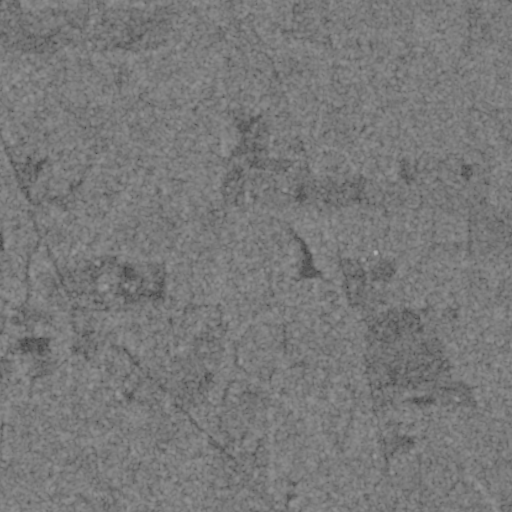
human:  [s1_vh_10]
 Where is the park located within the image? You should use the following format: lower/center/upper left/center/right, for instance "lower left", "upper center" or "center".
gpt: The park is located in the center of the image.
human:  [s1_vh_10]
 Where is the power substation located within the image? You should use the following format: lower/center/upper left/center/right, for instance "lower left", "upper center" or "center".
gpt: The power substation is located in the center left of the image.
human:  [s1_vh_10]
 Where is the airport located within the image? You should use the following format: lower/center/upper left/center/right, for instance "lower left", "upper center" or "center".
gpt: There is no airport in the image.

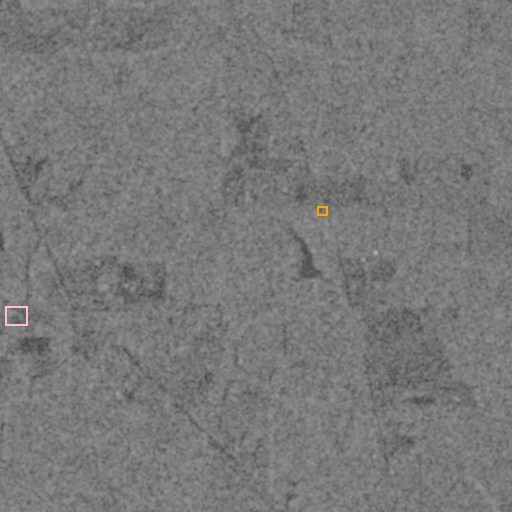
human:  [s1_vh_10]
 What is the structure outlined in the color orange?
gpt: The structure outlined in orange is a park.
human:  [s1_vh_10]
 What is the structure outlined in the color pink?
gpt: The structure outlined in pink is a power substation.
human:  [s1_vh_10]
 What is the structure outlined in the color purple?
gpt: There is no purple outline.